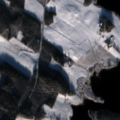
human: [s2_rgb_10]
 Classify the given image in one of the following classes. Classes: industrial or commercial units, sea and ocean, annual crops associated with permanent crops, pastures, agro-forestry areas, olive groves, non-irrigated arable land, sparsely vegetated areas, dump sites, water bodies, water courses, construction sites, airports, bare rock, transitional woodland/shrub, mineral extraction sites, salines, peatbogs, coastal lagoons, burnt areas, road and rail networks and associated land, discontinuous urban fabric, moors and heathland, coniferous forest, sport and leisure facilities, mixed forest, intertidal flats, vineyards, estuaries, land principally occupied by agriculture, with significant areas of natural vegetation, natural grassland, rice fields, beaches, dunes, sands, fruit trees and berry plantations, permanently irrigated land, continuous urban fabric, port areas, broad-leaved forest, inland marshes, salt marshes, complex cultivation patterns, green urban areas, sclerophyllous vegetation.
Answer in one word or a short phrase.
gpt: non-irrigated arable land, mixed forest, water bodies